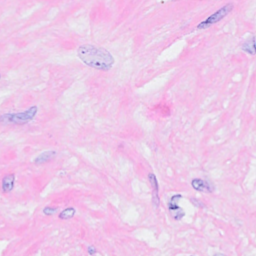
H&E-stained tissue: Breast